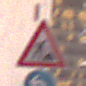
Verkehrszeichen: Arbeitsstelle
Zusatzzeichen unten: VorgeschriebeneFahrtrichtungLinks
Umgebung: Outdoor, Urban
Tageszeit: MorningAfternoon
Wetter: Clear
Licht: Natural
Jahreszeit: NotSpecified
Kontrast: MediumContrast